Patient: sex F, age 66
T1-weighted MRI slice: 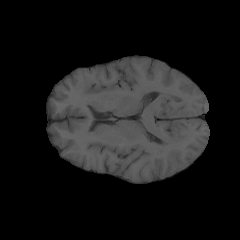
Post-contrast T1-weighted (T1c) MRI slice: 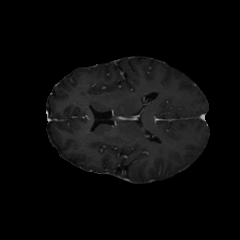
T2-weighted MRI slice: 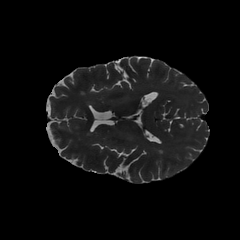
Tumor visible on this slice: yes
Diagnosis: Glioblastoma, IDH-wildtype
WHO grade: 4